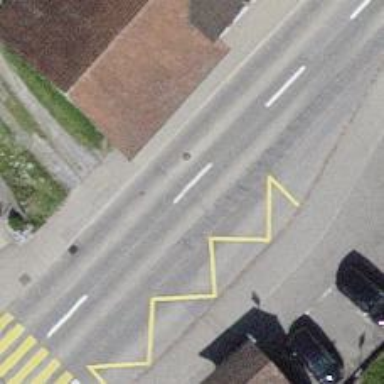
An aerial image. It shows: Bus stop with designated stop position for public transport.